Interaction volume radius: 10 \u00c5
Interaction volume height: 10 \u00c5
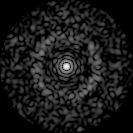
Disorder parameter: 0.8312